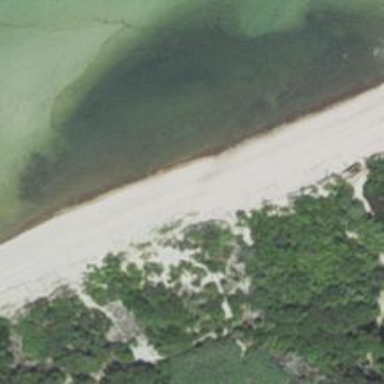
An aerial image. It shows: Sandy beach with natural surface.